Question: I am using a chrome plugin and can successfully get my service to work:

I am now trying to get this same thing into my Java call. I'm having issues getting the Raw part into my Java service though. Any ideas?
'''
httpPost = new HttpPost(URL);
nvps = new ArrayList<NameValuePair>();
nvps.add(new BasicNameValuePair("Authorization", "Bearer " + token));
nvps.add(new BasicNameValuePair("Content-Type", "application/json"));
//I know this part is incorrect, but I don't know what to do with it
nvps.add(new BasicNameValuePair("{"pCode": "", "rType": "Sales Case", "subject": "test3", "description": "test4", "lookupInfo": "test5", "aaNum": ""}", ""));
try
{
httpPost.setEntity(new UrlEncodedFormEntity(nvps, "UTF-8"));
} catch (UnsupportedEncodingException e)
{
e.printStackTrace();
}
HttpResponse response;
try {
response = client.execute(httpPost);
BufferedReader in = new BufferedReader(new InputStreamReader(response.getEntity().getContent(), "UTF-8"));
String builder = "";
String line = in.readLine();
System.out.println("line = " + line);
} catch (ClientProtocolException e)
{
e.printStackTrace();
} catch (IOException e)
{
e.printStackTrace();
}
}
'''
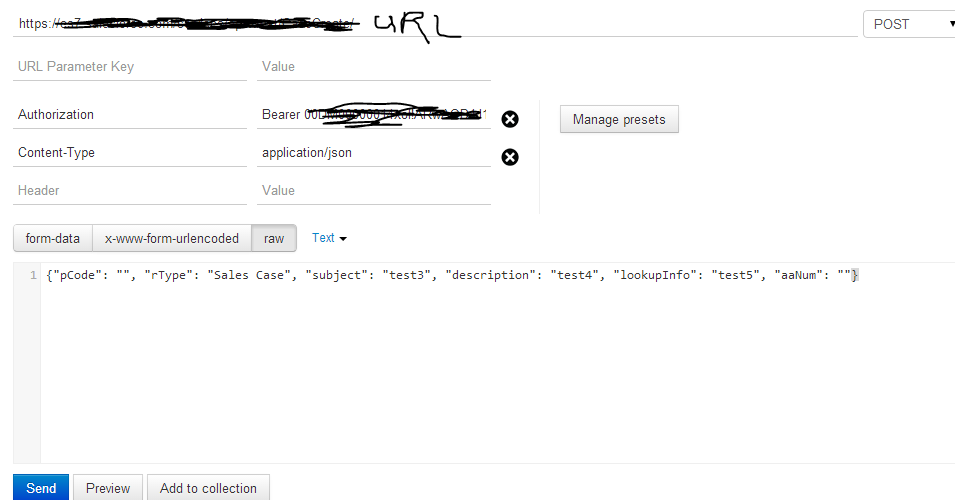
Answer: # HttpClient
I have no idea what you are using to do your http calls, but for simplicity and sanity, use the httpclient from apache.
## Example
'''
HttpPost post = new HttpPost(URL);
post.setHeader("Content-type", "application/json");
post.setHeader("Authorization", "Bearer " + token));
post.setHeader("Cache-Control", "no-cache"));
FileBody fileBody = new FileBody(file);
StringBody pCode = new StringBody("SOME TYPE OF VALUE", ContentType.MULTIPART_FORM_DATA);
StringBody rType = new StringBody("SOME TYPE OF VALUE", ContentType.MULTIPART_FORM_DATA);
//
MultipartEntityBuilder builder = MultipartEntityBuilder.create();
builder.setMode(HttpMultipartMode.BROWSER_COMPATIBLE);
builder.addPart("pCode", pCode);
builder.addPart("rType", rType);
HttpEntity entity = builder.build();
try
{
httpPost.setEntity(new UrlEncodedFormEntity(nvps, "UTF-8"));
}catch (UnsupportedEncodingException e)
{
e.printStackTrace();
}
HttpResponse response;
try {
response = client.execute(httpPost);
BufferedReader in = new BufferedReader(new InputStreamReader(response.getEntity().getContent(), "UTF-8"));
String builder = "";
String line = in.readLine();
System.out.println("line = " + line);
} catch (ClientProtocolException e)
{
e.printStackTrace();
} catch (IOException e)
{
e.printStackTrace();
}
}
'''
This code has not been tested.
# UPDATE
JSON IS just a fancy string (in java's perspective) so just add the following:
'''
builder.addPart("someName", new StringBody(json, ContentType.TEXT_PLAIN));
'''
# UPDATE 2
The above adds the JSON as a POST variable, not as the body.. <URL>